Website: apple
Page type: customer-info-address
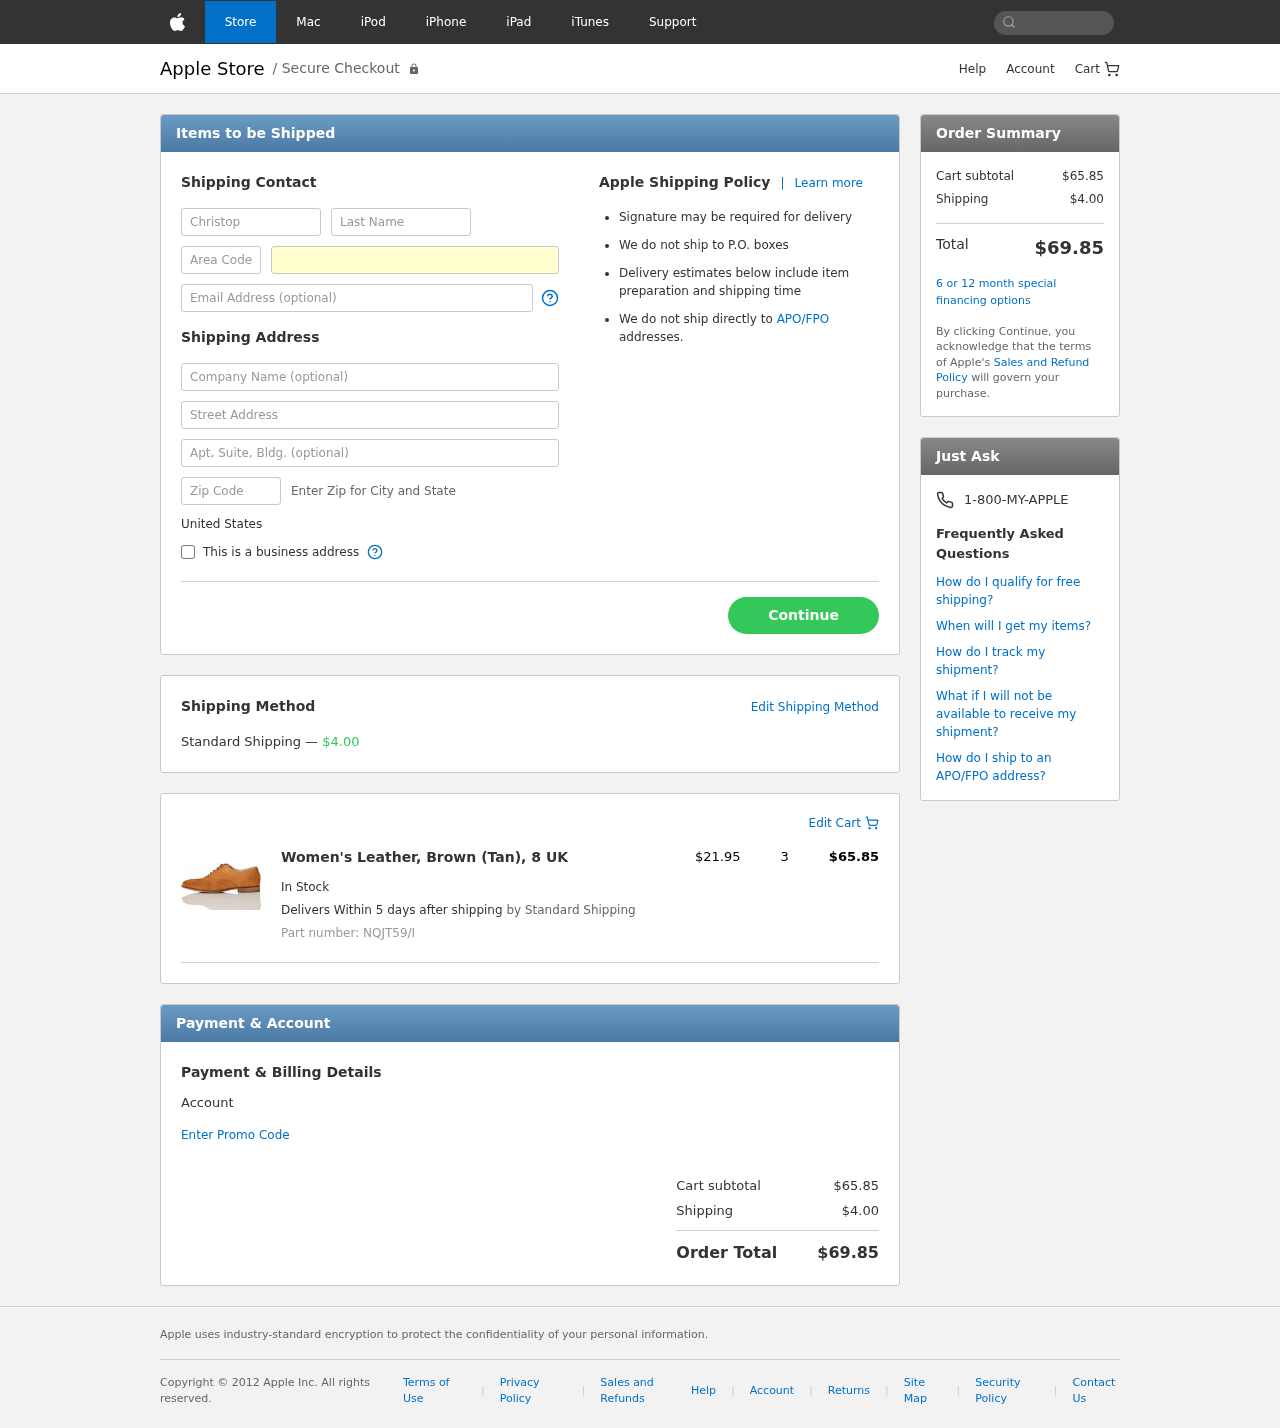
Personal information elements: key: PII_COUNTRY
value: United States
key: PII_FIRSTNAME
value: Christopher
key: PII_LASTNAME
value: Harris
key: PII_PHONE_AREA
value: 864
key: PII_PHONE_LINE
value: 3260
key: PII_EMAIL
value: christopherharris@gmail.com
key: PII_COMPANY
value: Jackson, Baker and Cherry
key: PII_STREET
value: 20140 Dustin Club
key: PII_STREET2
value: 3045 John Village Apt. 477
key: PII_POSTCODE
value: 97621
Product elements: key: PRODUCT1_NAME
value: Women's Leather, Brown (Tan), 8 UK
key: PRODUCT1_PRICE
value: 21.95
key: PRODUCT1_QUANTITY
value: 3
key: PRODUCT1_SKU
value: NQJT59/I
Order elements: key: ORDER_SHIPPING_COST
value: $4.00
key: ORDER_ITEM_TOTAL
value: $65.85
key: ORDER_SUBTOTAL
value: $65.85
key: ORDER_TOTAL
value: $69.85